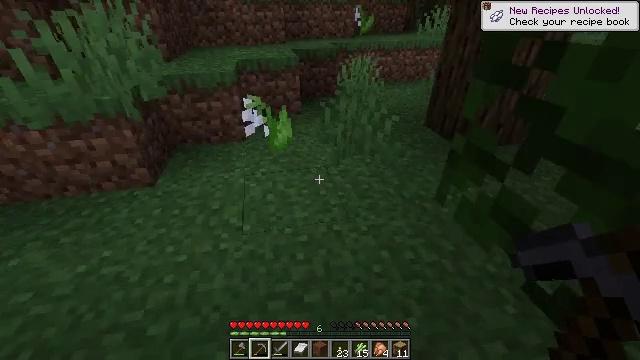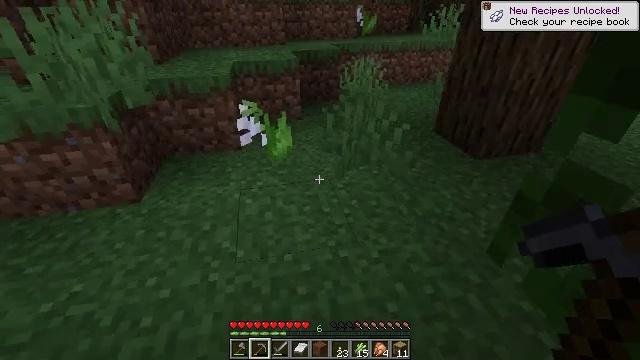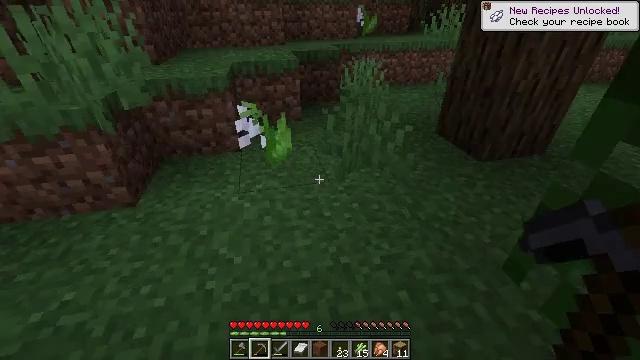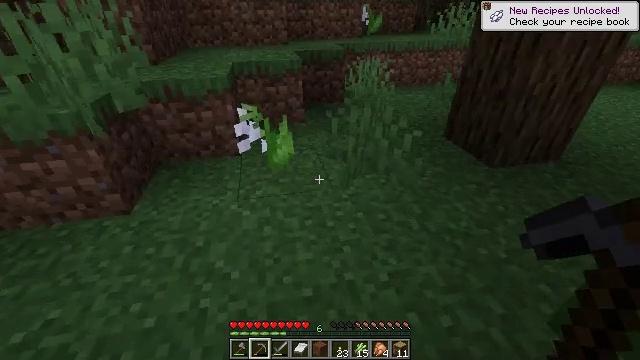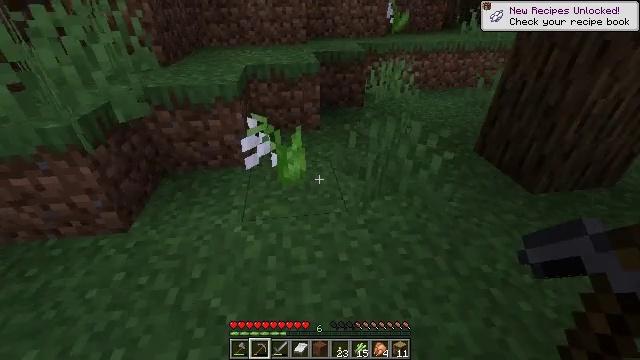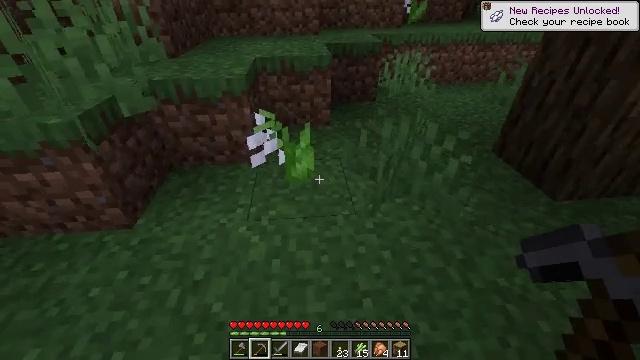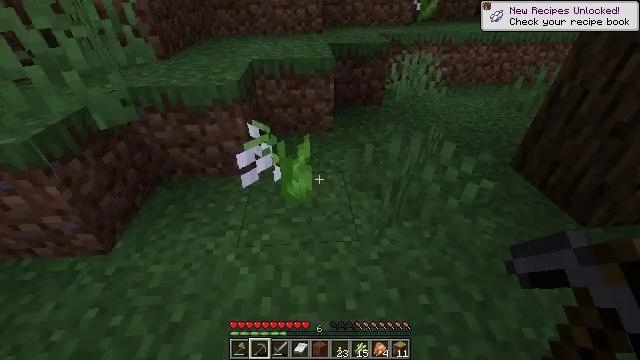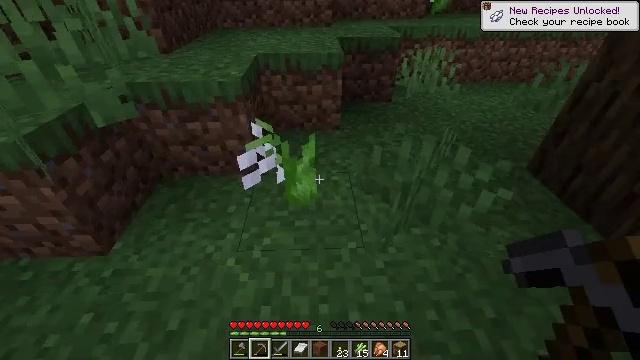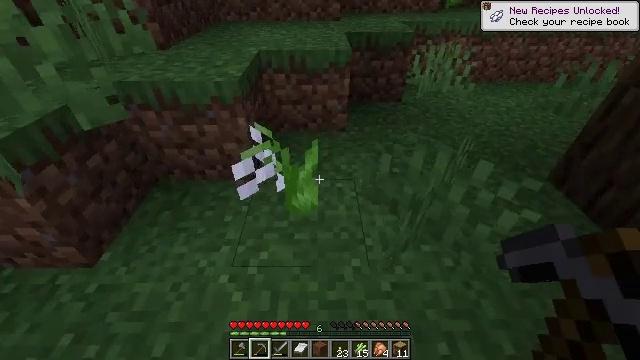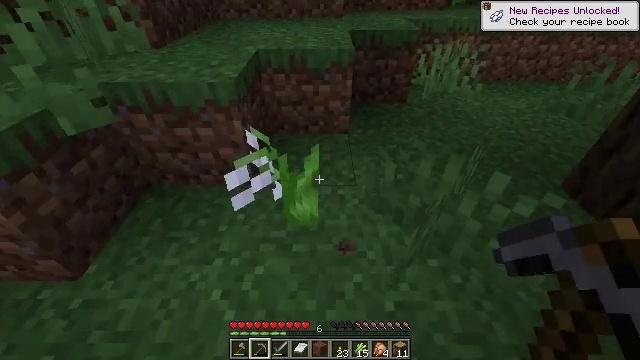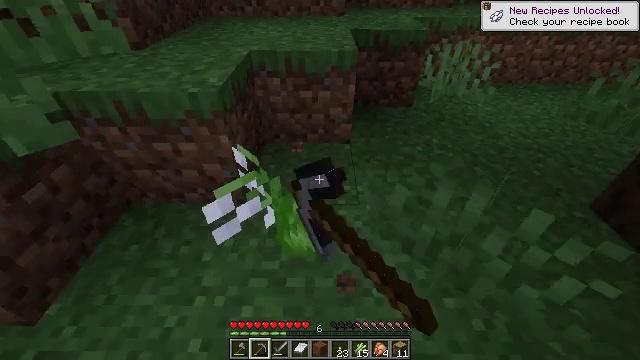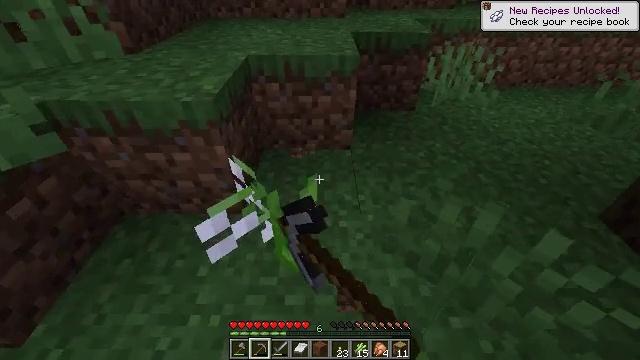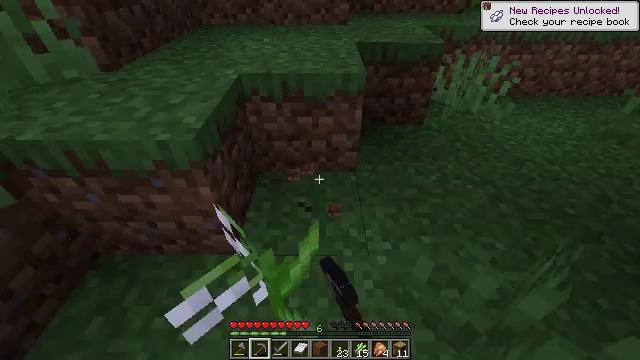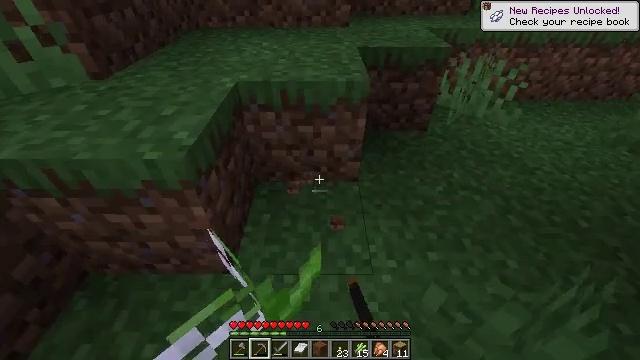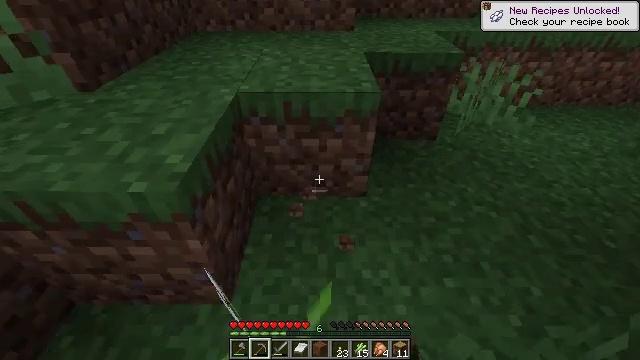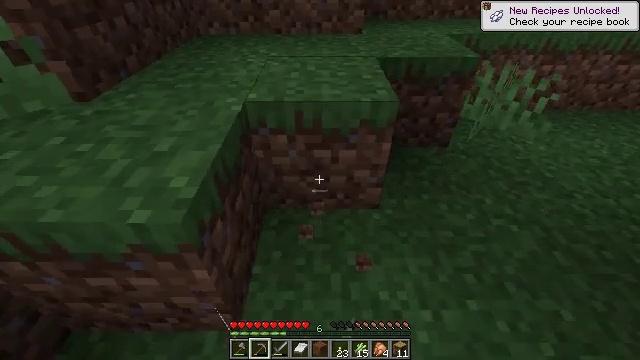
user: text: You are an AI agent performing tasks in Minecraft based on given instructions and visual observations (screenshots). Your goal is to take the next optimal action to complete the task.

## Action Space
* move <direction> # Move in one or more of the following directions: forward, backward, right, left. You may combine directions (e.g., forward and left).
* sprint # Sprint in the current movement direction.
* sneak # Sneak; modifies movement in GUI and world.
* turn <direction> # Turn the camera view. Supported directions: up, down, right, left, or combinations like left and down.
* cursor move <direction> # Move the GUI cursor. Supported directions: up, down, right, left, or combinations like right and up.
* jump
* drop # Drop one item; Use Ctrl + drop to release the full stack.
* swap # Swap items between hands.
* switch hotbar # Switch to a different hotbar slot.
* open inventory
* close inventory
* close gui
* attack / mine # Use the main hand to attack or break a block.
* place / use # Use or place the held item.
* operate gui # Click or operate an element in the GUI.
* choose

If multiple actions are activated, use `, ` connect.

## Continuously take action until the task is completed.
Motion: motion action
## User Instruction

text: Mine a lily of the valley.
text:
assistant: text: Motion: move forward
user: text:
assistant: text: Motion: move forward
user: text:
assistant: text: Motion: move forward
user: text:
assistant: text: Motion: move forward, turn left
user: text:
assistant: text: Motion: move forward, turn left and down
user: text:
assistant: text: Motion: move forward, turn left
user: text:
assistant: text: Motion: move forward, turn left and down
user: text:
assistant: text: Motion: move forward, turn left and down
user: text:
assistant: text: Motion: move forward, attack / mine
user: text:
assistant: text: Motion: move forward, attack / mine
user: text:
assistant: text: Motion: move forward, attack / mine
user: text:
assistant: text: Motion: move forward, attack / mine
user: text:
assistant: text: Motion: move forward
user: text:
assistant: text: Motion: move forward and move left
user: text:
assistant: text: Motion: move forward and move left
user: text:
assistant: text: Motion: move forward and move left, turn right
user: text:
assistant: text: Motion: move forward and move left, turn right
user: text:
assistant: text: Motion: move forward, turn right
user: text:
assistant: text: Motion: move forward, turn right and up
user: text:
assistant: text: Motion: no_op
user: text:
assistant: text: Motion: move back
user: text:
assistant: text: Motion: move back, turn right
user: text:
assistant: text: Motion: move back, turn right and down
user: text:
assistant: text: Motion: move back, turn right and down
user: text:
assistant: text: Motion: move back, turn right and down
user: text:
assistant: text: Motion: move back, turn right
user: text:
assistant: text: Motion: move back, turn right
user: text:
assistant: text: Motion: move back
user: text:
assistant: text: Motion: move back
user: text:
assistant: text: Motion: no_op